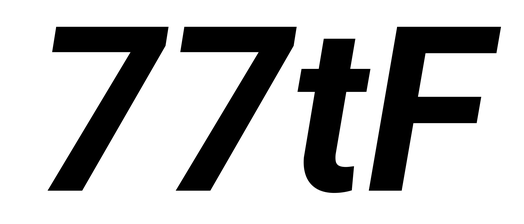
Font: Roboto-Italic_Bold_Italic